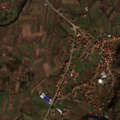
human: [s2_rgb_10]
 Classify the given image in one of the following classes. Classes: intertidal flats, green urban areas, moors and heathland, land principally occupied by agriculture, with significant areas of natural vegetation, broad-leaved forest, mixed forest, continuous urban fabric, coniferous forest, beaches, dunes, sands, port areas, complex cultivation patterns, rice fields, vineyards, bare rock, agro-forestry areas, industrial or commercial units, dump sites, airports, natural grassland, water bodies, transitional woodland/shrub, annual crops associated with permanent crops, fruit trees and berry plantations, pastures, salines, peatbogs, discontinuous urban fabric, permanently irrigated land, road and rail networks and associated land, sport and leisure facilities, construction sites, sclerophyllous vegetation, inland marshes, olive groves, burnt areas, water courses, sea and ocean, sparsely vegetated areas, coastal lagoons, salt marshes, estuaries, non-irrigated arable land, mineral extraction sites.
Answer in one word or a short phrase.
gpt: discontinuous urban fabric, non-irrigated arable land, complex cultivation patterns, land principally occupied by agriculture, with significant areas of natural vegetation